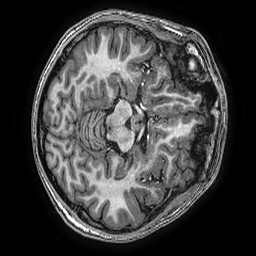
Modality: T1w
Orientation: axial
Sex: male
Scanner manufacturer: ge
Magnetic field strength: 3 T
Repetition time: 0.0077 s
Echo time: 0.003436 s